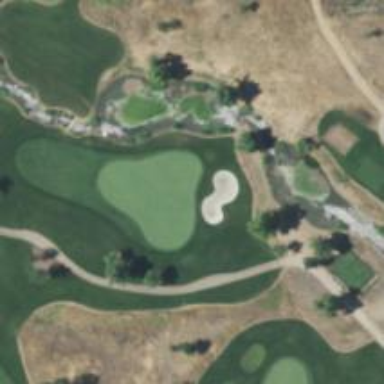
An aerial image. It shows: View of golf hole.